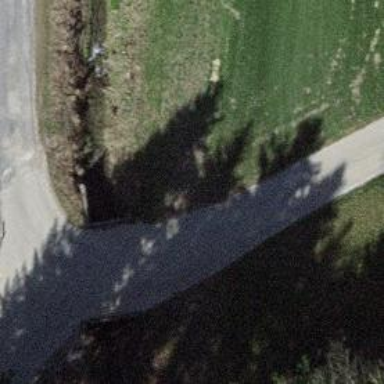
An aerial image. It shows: Unclassified road on bridge.